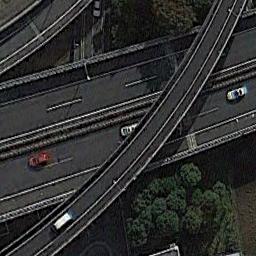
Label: overpass